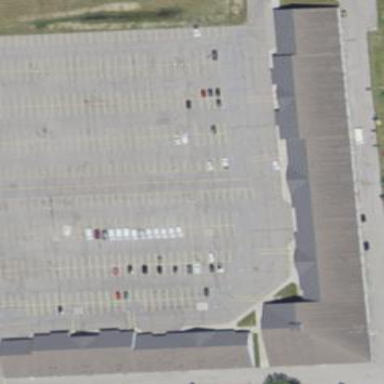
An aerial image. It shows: Retail building.